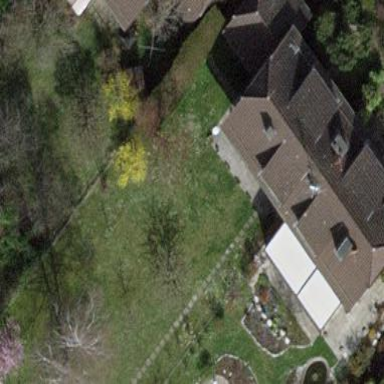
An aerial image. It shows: Garden surrounded by fence.